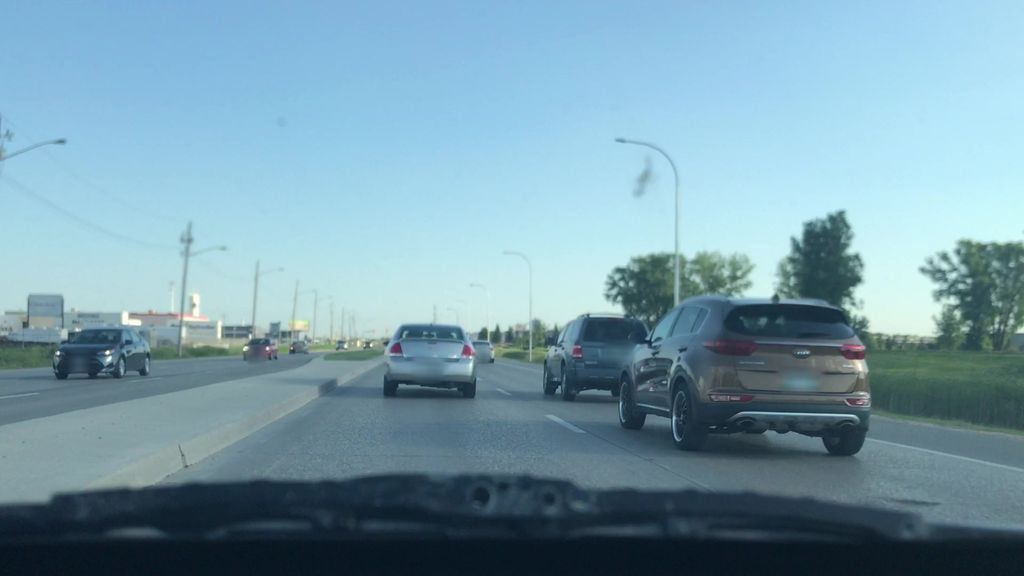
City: winnipeg